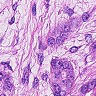
Metastatic tissue present: yes